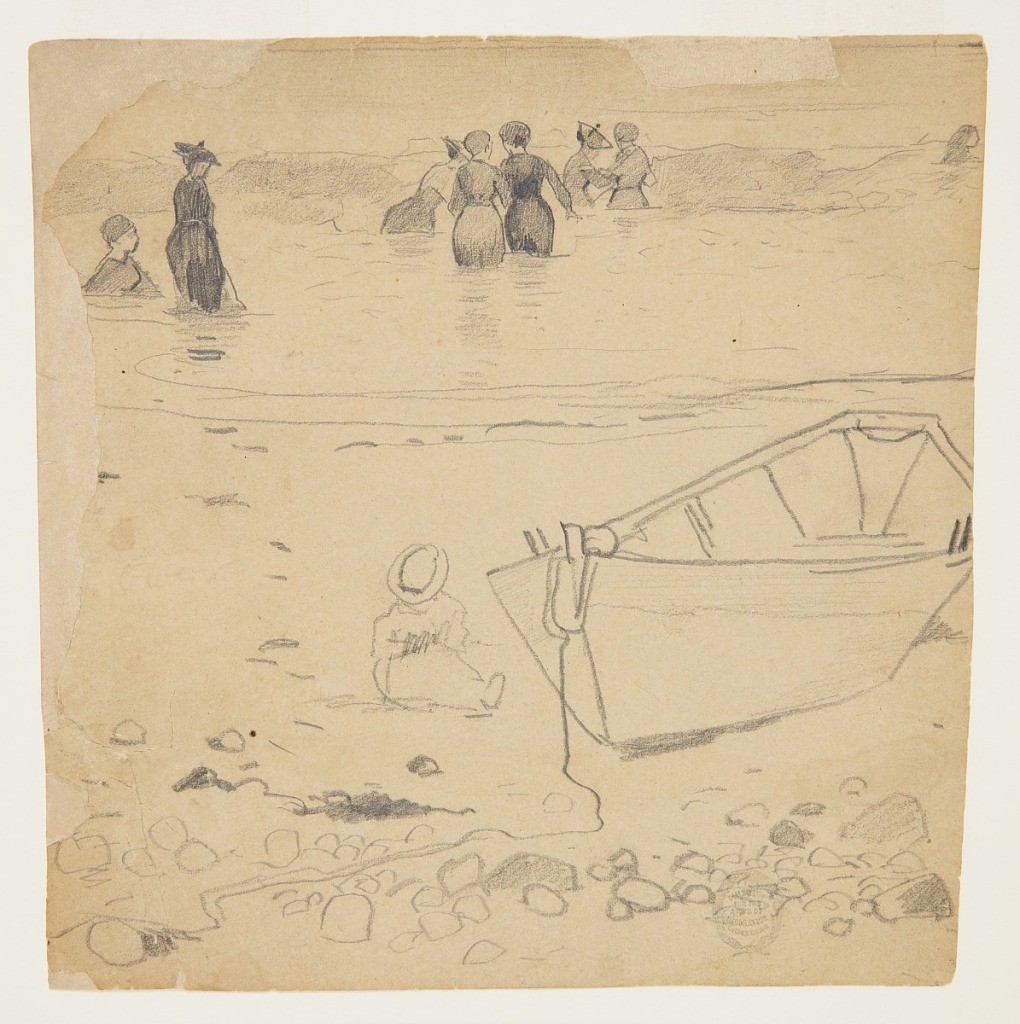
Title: Women Surf Bathing
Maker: Winslow Homer, American, 1836–1910
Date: ca. 1874
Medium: Graphite on paper
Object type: Drawing
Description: Recto: Square view of women bathing in the surf, with a child and rowboat visible on shore.

Verso: Square view of a woman and pavilions.